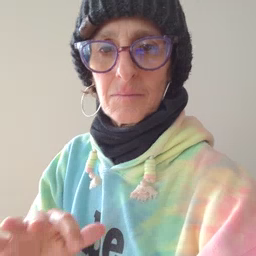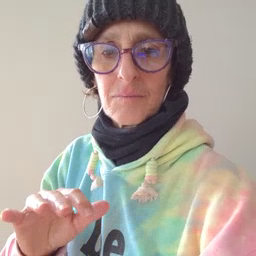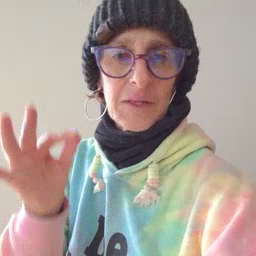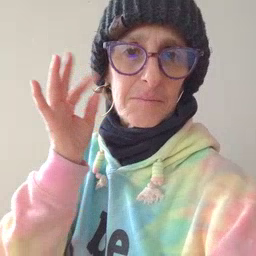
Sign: bee